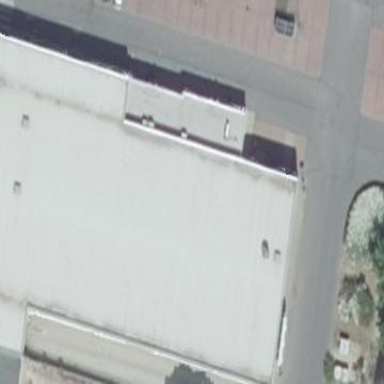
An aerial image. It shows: Supermarket located in building.